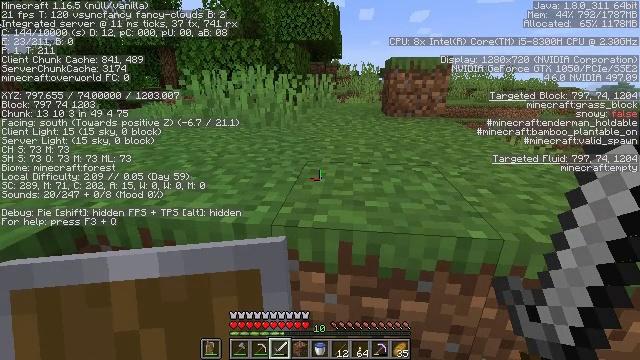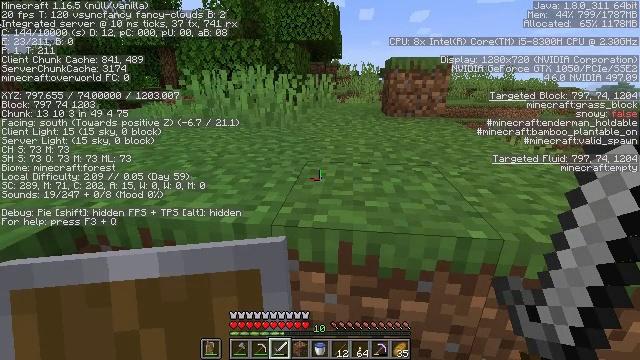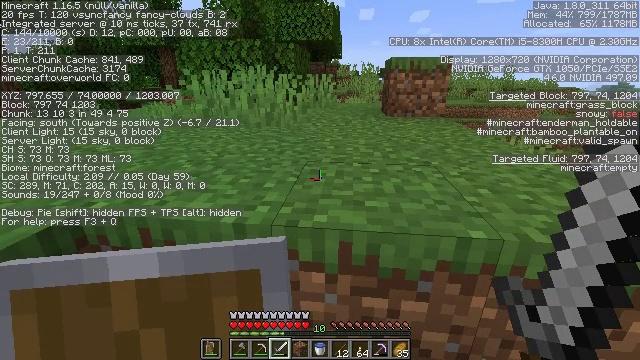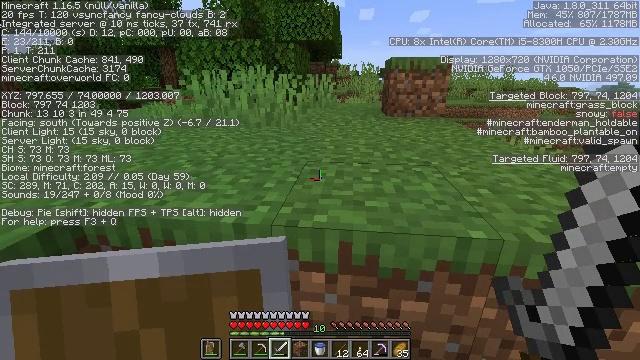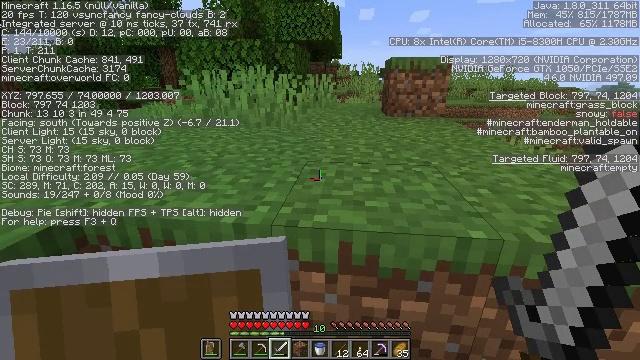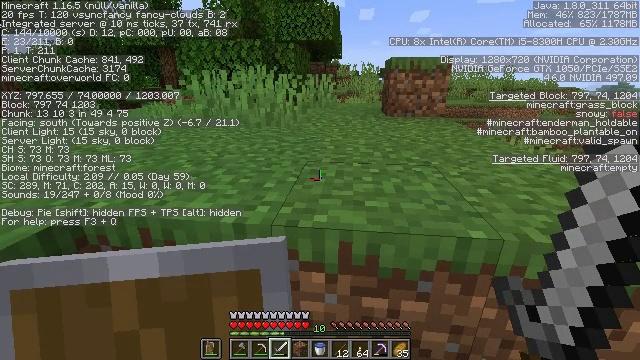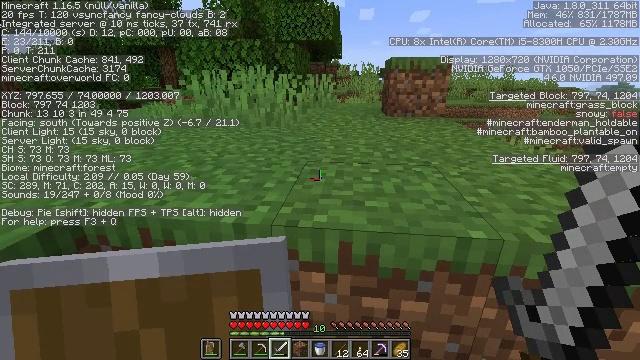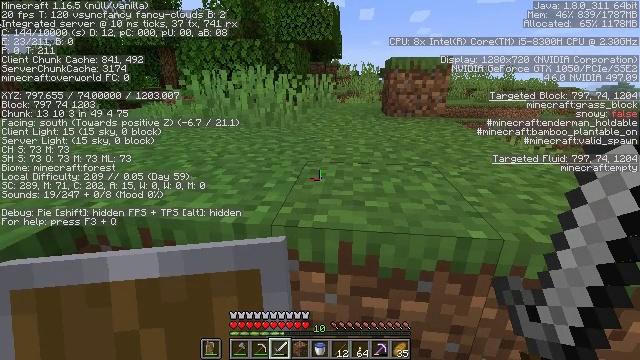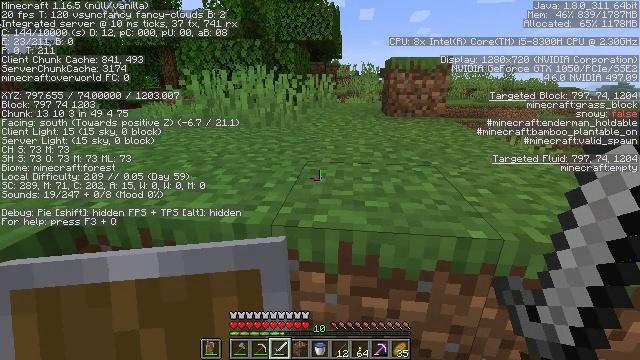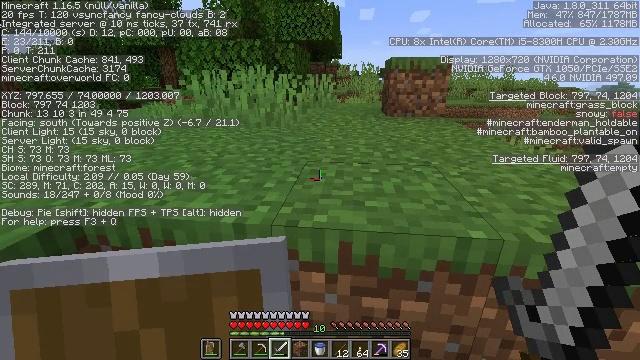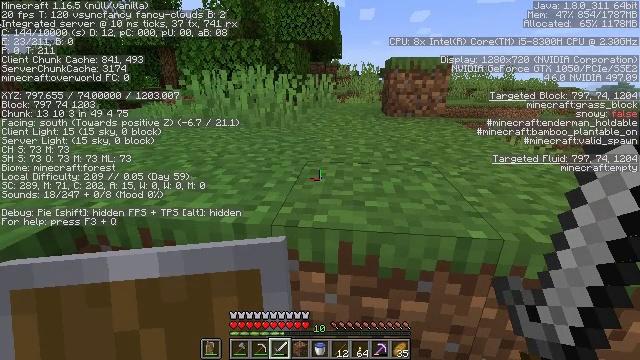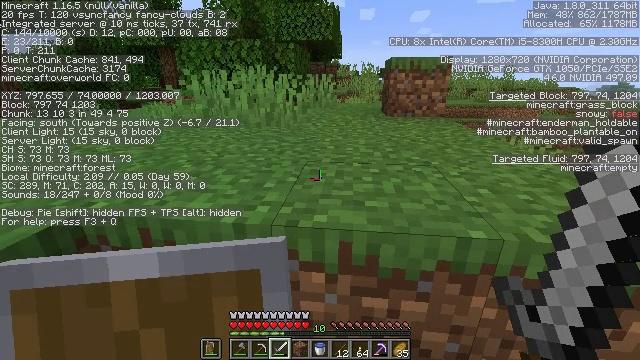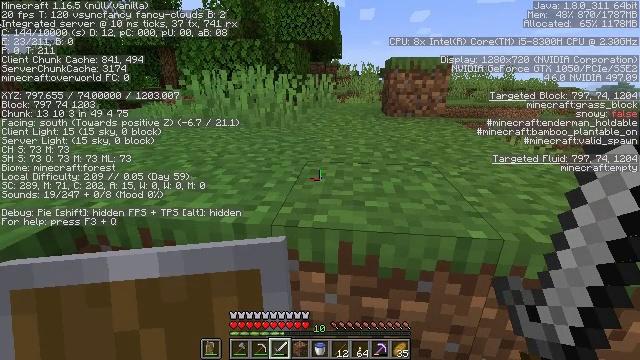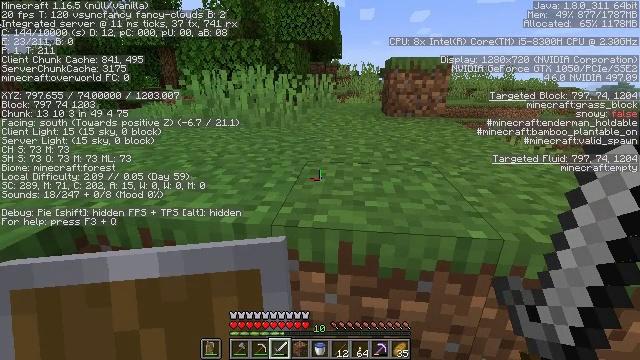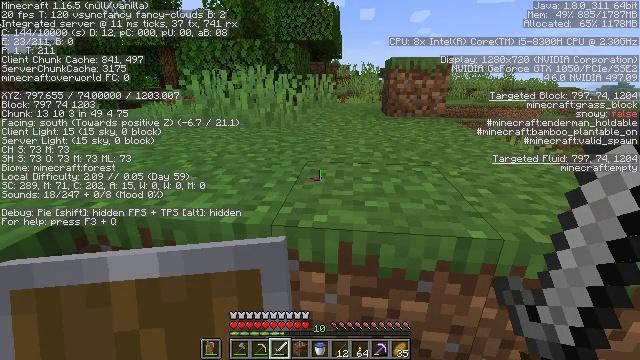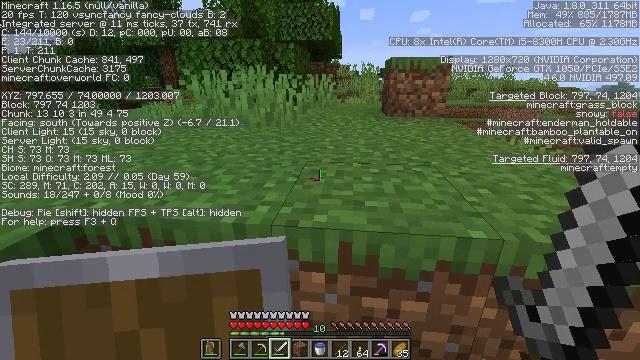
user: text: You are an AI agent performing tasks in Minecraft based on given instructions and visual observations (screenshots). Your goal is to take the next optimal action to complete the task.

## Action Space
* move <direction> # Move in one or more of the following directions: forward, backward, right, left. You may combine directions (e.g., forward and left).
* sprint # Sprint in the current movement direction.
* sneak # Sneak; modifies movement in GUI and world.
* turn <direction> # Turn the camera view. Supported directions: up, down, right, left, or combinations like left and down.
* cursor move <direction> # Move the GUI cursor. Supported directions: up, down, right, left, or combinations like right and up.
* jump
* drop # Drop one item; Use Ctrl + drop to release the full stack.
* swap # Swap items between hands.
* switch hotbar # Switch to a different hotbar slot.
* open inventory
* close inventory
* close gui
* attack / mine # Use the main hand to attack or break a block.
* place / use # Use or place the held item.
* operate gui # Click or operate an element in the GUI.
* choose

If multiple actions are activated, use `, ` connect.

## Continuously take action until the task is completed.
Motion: motion action
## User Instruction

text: Gather the yellow bed by attacking it.
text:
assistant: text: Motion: no_op
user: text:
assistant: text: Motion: no_op
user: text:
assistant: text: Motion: no_op
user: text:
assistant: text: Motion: no_op
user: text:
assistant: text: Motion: no_op
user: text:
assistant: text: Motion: no_op
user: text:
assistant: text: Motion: no_op
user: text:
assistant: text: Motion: no_op
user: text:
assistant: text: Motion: no_op
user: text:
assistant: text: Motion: no_op
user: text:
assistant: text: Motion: no_op
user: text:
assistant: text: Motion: no_op
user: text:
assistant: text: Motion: no_op
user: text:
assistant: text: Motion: no_op
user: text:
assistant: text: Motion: no_op
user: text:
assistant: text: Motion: no_op
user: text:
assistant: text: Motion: no_op
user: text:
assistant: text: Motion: no_op
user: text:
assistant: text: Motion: no_op
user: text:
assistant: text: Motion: no_op
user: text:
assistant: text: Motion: no_op
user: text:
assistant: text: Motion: turn down
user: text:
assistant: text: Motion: turn down
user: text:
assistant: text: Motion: no_op
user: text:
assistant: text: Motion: turn up
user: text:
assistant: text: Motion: no_op
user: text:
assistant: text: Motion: no_op
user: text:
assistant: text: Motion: no_op
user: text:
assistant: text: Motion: no_op
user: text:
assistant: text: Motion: no_op